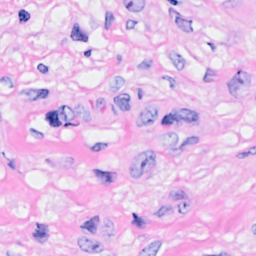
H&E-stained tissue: Breast